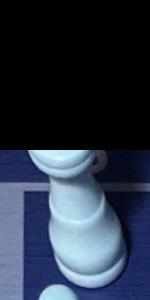
Label: King_White